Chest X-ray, PA view. Patient: 31 years old, sex F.
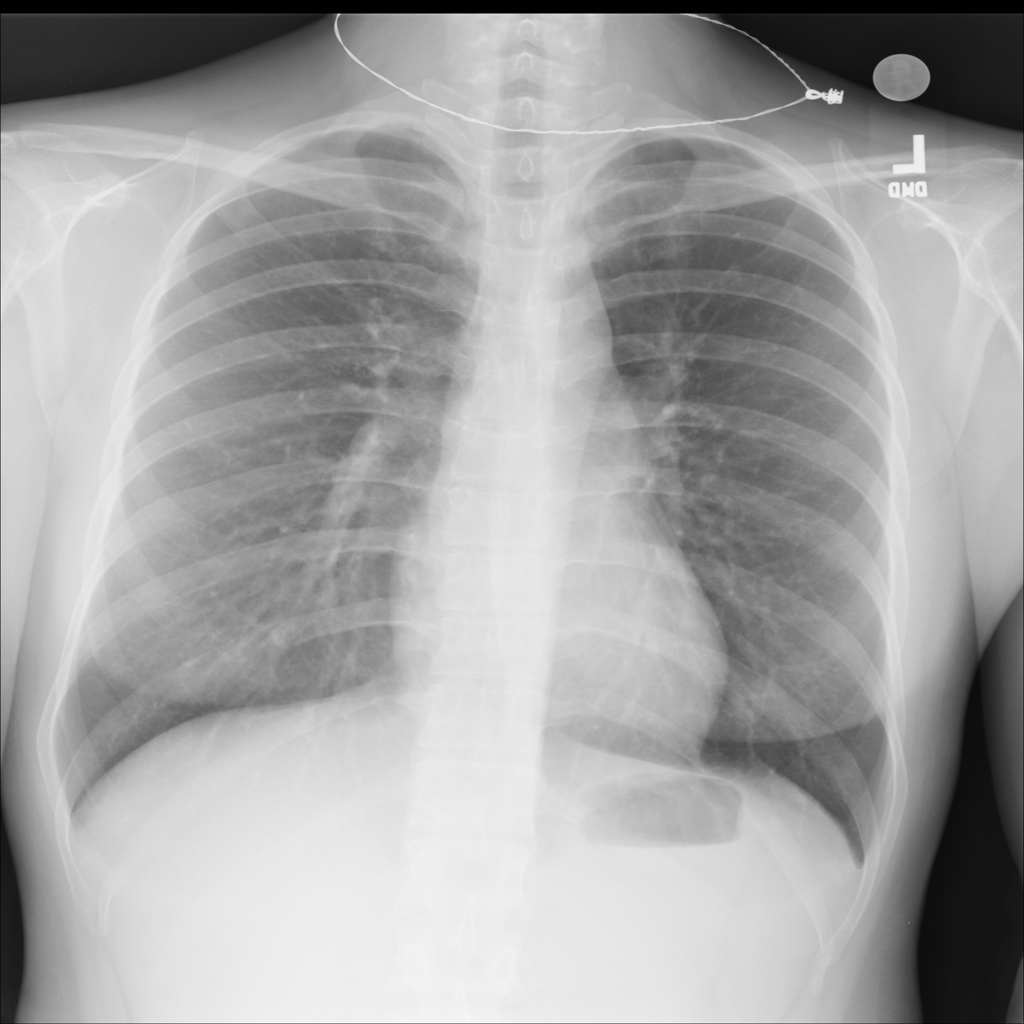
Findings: No Finding